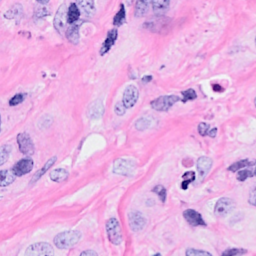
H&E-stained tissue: Breast